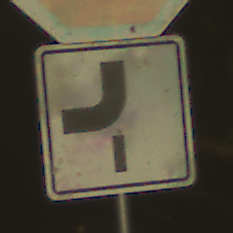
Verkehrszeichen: VerlaufVorfahrtsstrasse7
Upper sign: Stop
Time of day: SunriseSunset
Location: Outdoor (Nature)
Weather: PartlyCloudy
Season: NotSpecified
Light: Natural